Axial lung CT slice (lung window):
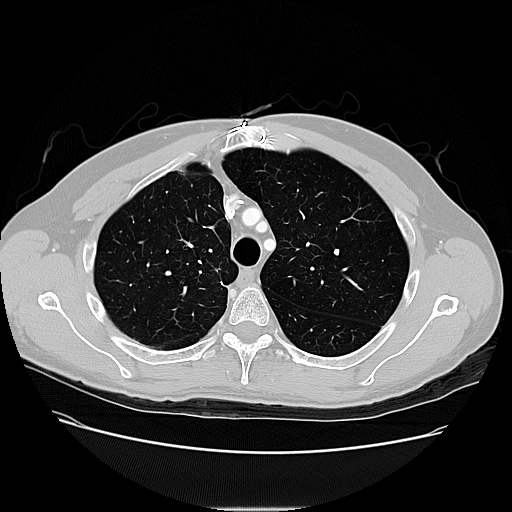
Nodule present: no